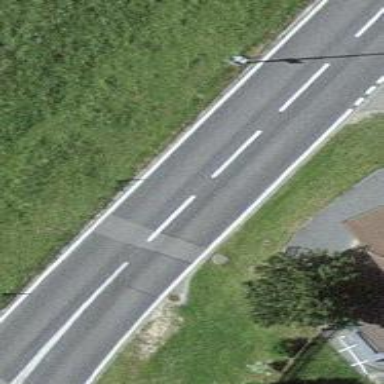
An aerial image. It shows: Tertiary road with asphalt surface.